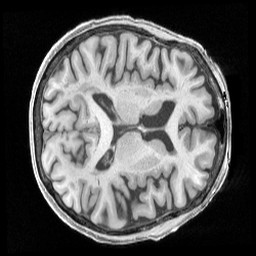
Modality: T1w
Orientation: axial
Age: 74
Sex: female
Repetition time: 2.4 s
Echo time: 0.00222 s